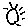
Label: sun